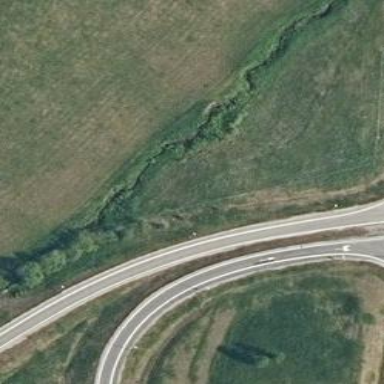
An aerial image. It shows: Tertiary motorway link road.